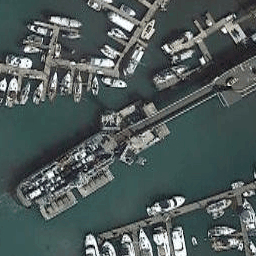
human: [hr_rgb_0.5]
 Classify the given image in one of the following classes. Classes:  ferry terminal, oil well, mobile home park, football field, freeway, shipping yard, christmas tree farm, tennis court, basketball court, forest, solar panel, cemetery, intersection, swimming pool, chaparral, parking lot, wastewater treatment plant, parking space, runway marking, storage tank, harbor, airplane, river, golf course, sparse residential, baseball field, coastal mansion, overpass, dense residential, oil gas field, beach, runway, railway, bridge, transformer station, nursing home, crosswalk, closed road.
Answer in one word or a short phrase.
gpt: ferry terminal